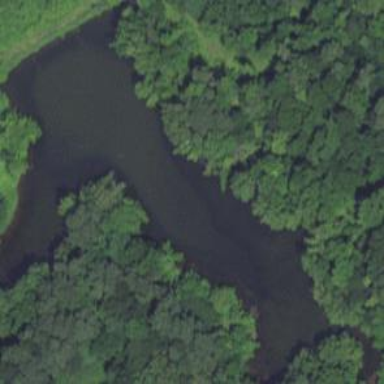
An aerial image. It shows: Serene pond surrounded by nature.